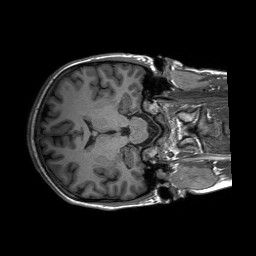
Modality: T1w
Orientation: axial